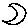
Label: moon